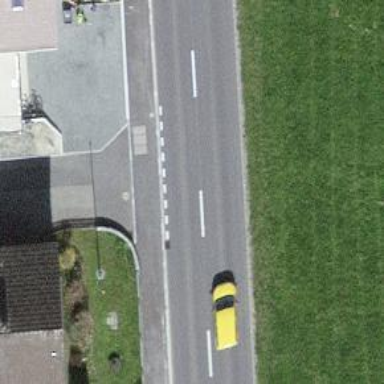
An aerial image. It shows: Asphalt sidewalk along the footway.